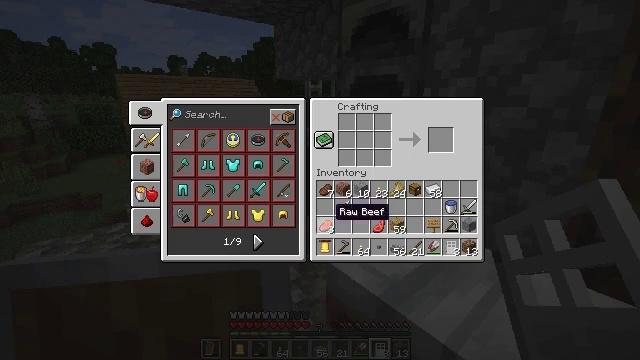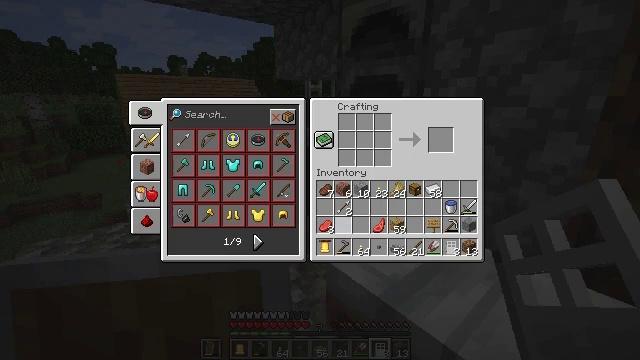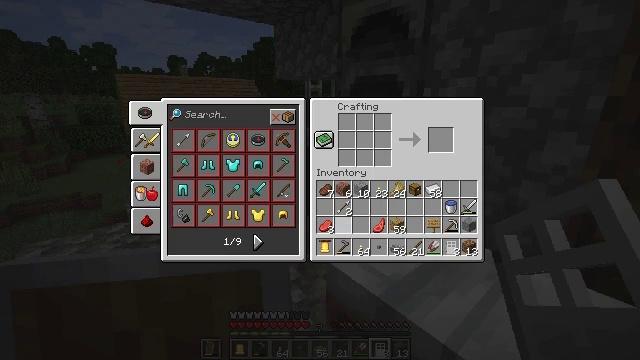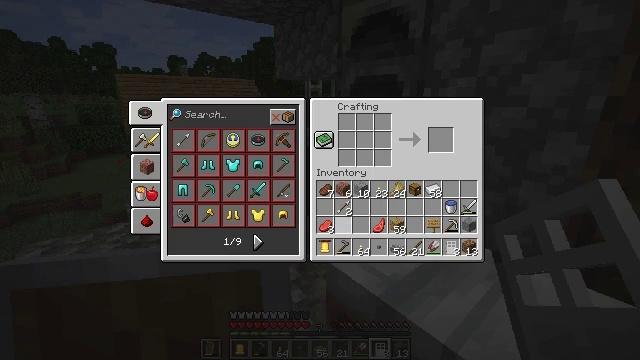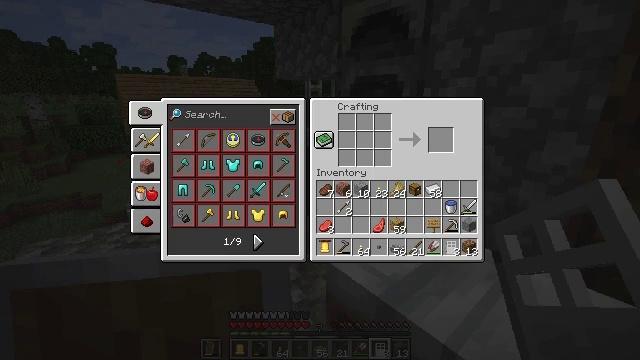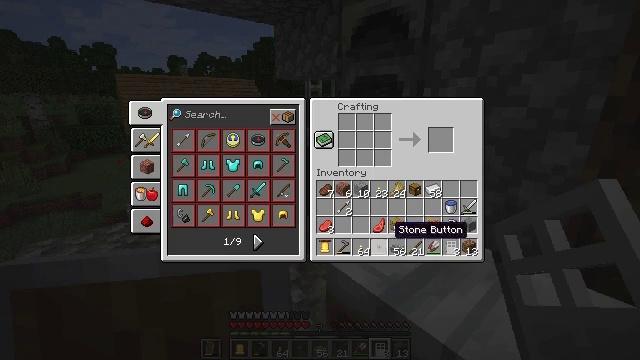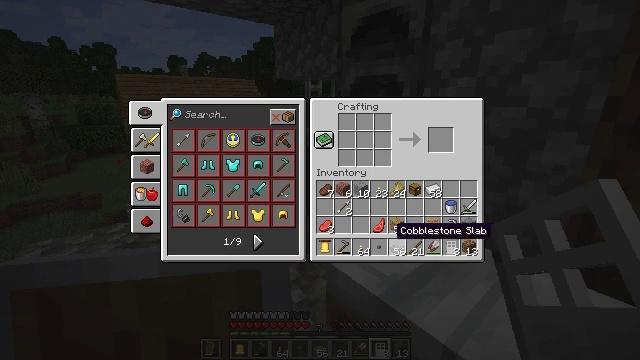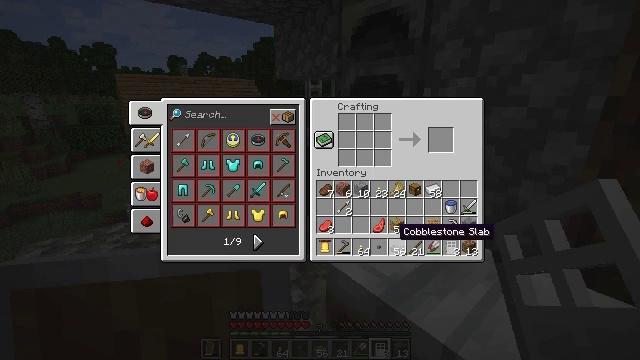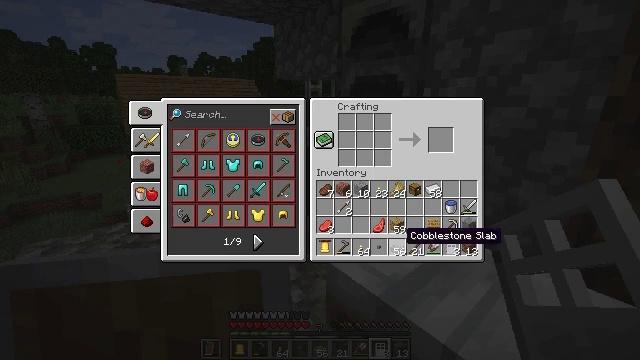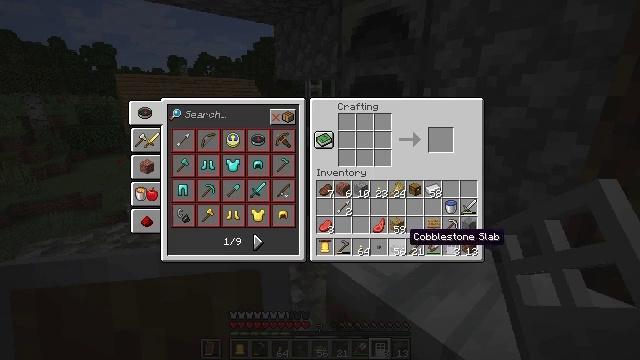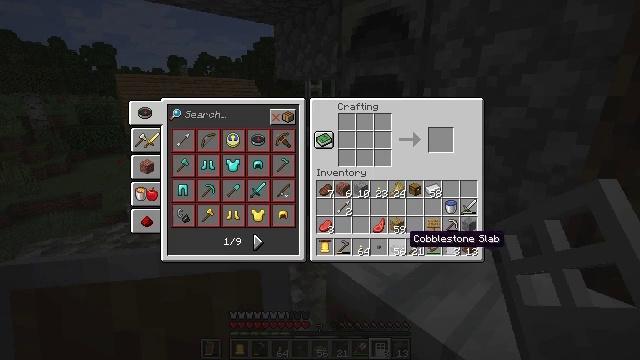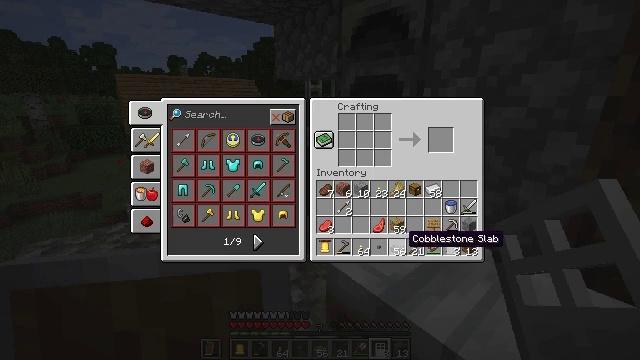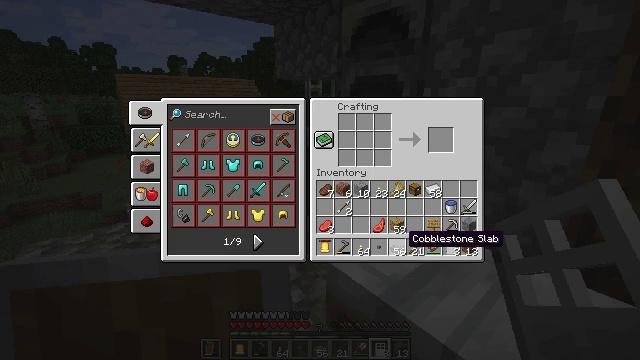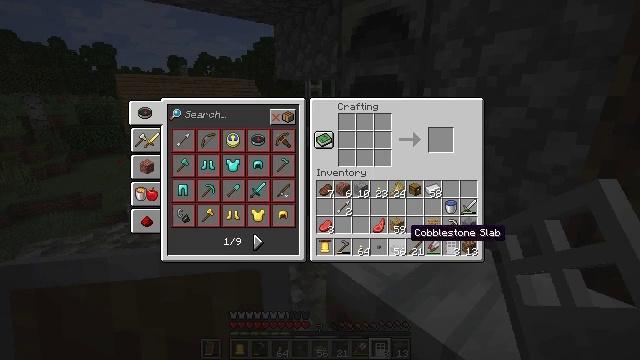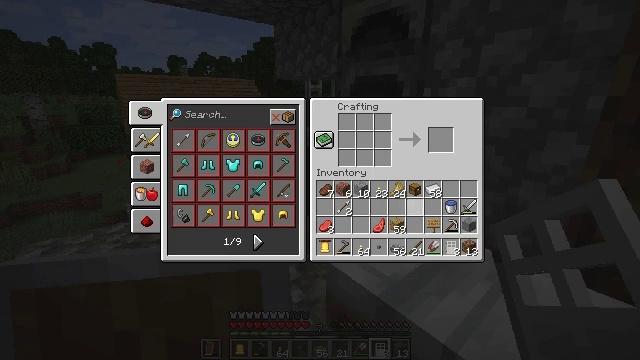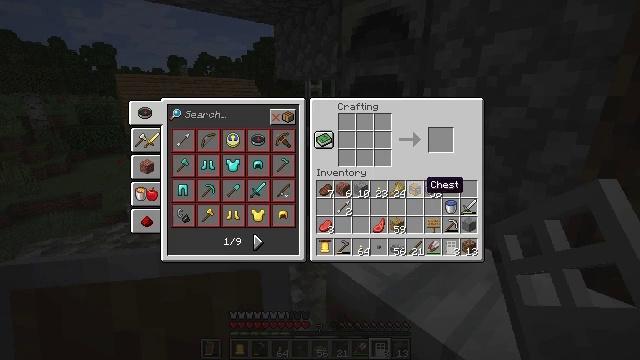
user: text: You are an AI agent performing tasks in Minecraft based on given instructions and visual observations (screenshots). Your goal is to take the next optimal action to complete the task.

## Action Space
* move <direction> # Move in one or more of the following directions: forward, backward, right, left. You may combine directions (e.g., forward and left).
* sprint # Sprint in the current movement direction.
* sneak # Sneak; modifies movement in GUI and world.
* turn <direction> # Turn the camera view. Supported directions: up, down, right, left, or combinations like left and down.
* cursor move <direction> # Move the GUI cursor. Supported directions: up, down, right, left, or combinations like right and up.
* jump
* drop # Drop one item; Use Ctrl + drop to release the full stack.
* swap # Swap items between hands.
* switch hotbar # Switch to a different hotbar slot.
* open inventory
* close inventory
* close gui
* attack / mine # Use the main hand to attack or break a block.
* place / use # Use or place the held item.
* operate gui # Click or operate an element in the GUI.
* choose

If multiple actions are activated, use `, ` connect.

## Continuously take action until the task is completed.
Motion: motion action
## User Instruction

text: Use a single piece of stone to make a stone button.
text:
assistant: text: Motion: sneak, turn right and down
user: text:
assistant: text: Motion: sneak, turn right
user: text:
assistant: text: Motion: sneak
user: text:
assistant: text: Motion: sneak, turn right
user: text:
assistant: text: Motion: sneak, turn right
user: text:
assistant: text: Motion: sneak
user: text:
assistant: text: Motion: sneak
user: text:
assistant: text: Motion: sneak, turn right
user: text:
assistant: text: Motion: sneak
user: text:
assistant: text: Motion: sneak
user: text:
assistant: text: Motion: sneak
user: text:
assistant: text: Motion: sneak
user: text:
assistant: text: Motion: sneak
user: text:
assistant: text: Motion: sneak, turn right and up
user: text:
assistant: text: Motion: sneak, turn up
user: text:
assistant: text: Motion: sneak, turn left and up
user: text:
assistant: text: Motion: sneak, turn left and up
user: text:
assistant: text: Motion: sneak, turn left
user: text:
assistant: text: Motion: sneak
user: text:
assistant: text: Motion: sneak
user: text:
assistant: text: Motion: sneak
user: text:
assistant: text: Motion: sneak, turn down
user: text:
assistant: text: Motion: sneak, turn right and down
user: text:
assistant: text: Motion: sneak, turn right
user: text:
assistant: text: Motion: sneak, turn right
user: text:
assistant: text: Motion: sneak, turn right
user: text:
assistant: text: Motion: sneak, turn right
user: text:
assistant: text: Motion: sneak, turn right
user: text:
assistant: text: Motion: sneak
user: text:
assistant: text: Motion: sneak